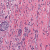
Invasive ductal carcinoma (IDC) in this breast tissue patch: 1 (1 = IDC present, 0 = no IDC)